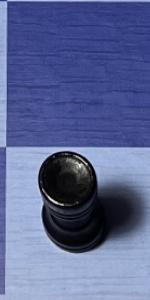
Label: Rook_Black